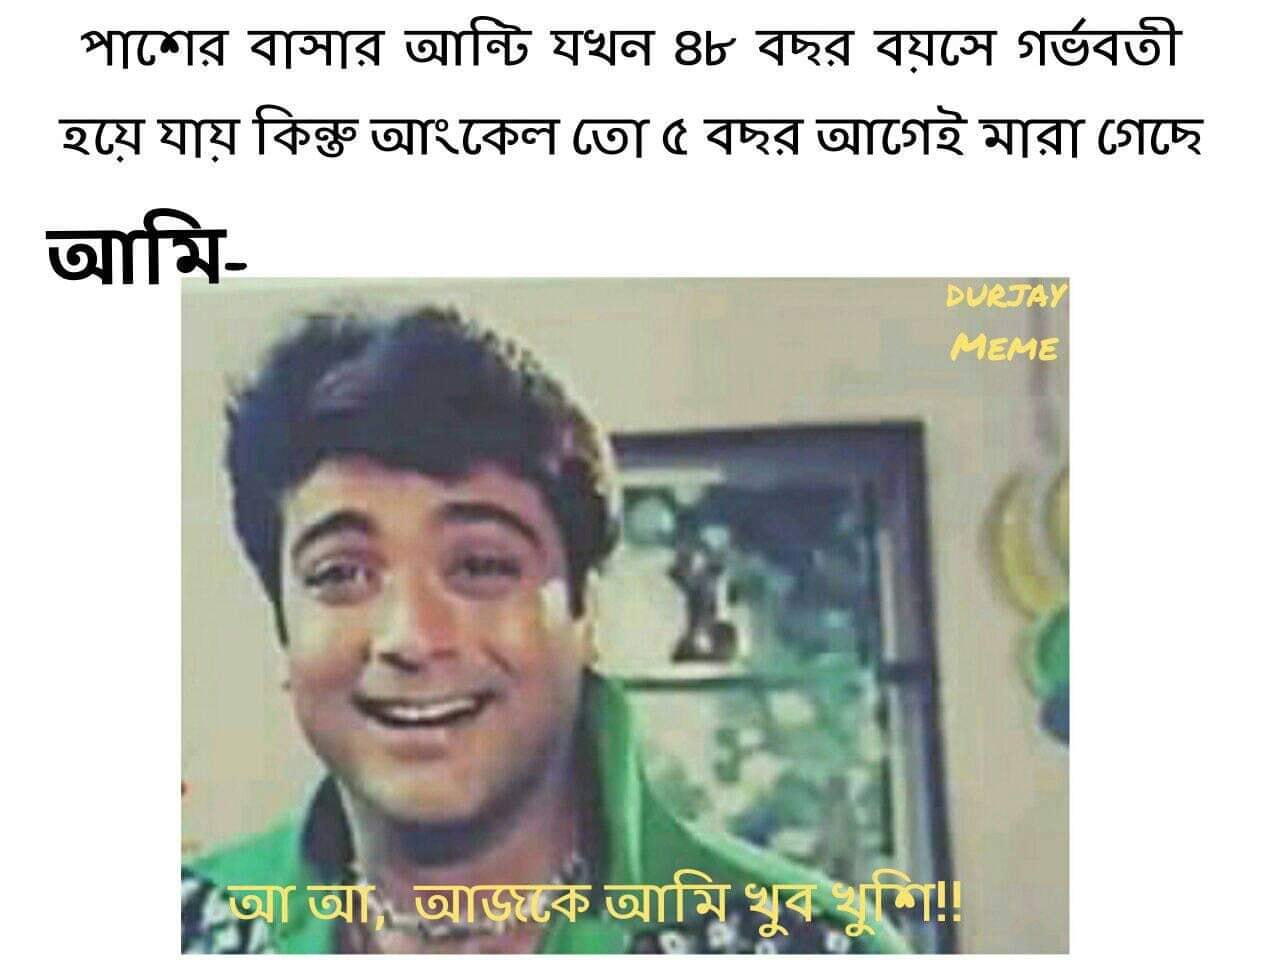
Caption: পাশের বাসা্র আন্টি যখন ৪৮ বছর বয়সে গর্ভবতী হয়ে যায় কিন্তু আঙ্কেল তো ৫ বছর আগের মারা গেছে   আমি-  আ আ , আজকে আমি খুব খুশি !!
Label: hate